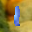
Label: 1